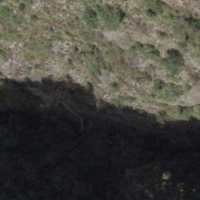
EUNIS habitat code: 44
Species observed at this site:
Ostrya carpinifolia